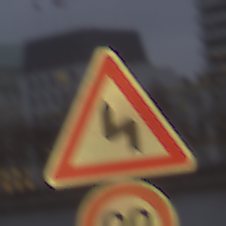
Verkehrszeichen: DoppelkurveZunaechstLinks
Zusatzzeichen unten: Geschwindigkeit90
Umgebung: Outdoor, Urban
Tageszeit: MorningAfternoon
Wetter: Overcast
Licht: Natural
Jahreszeit: NotSpecified
Kontrast: LowContrast